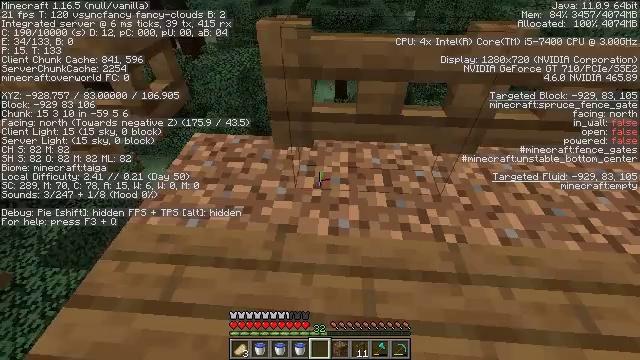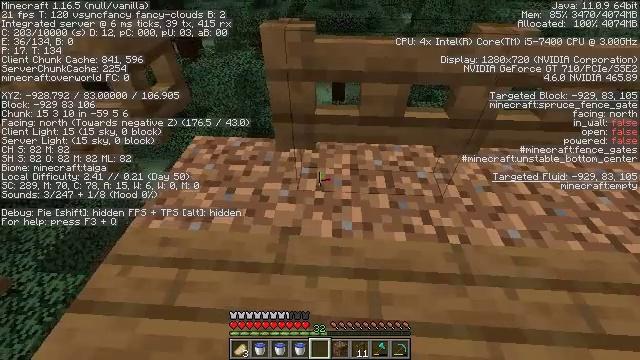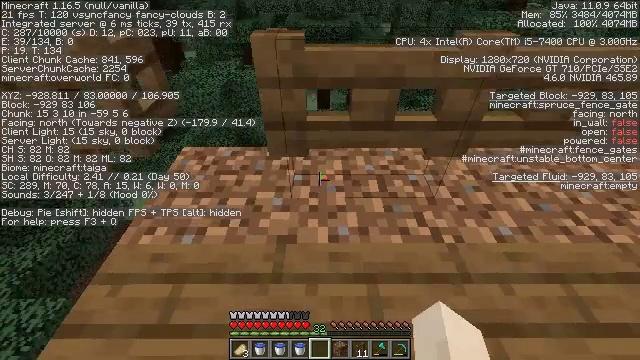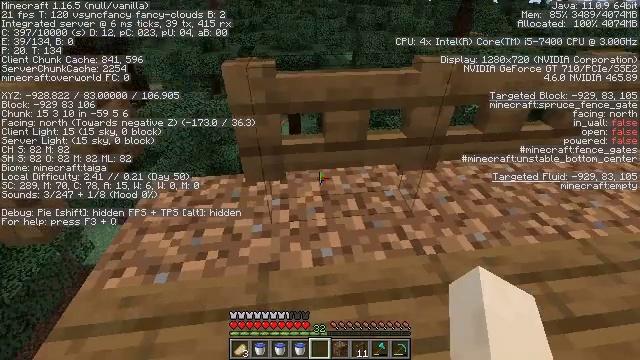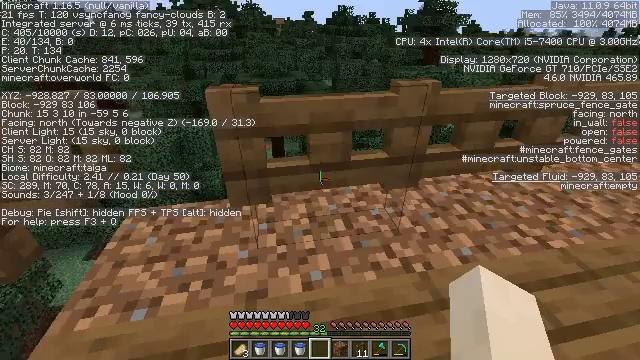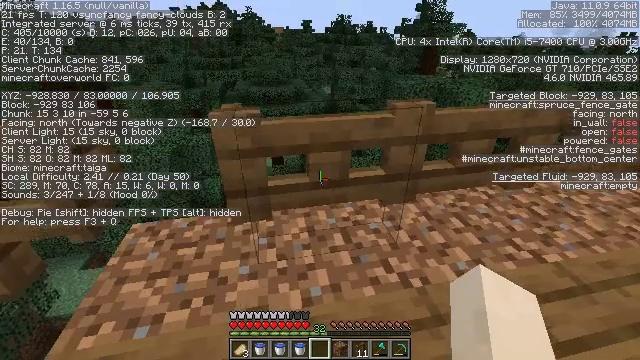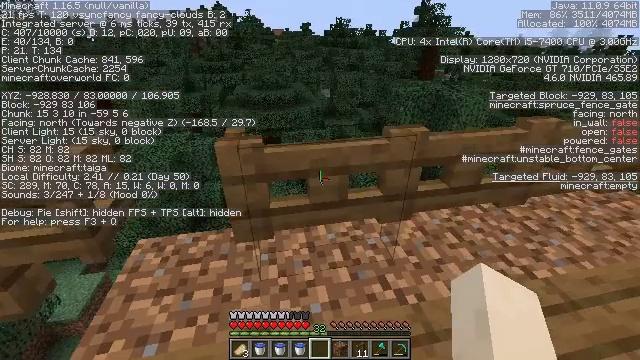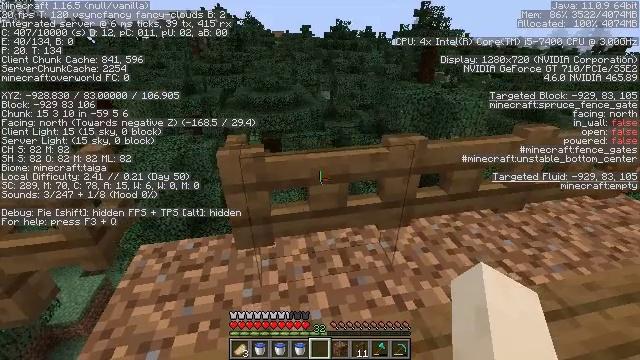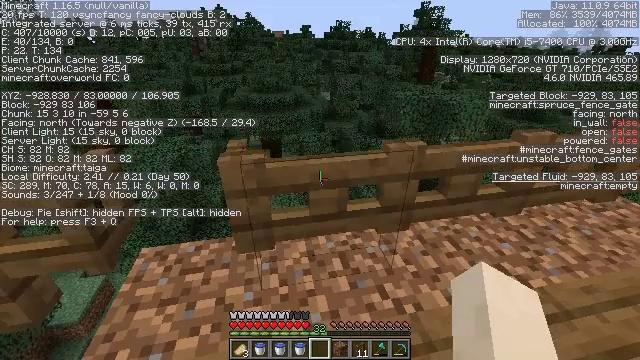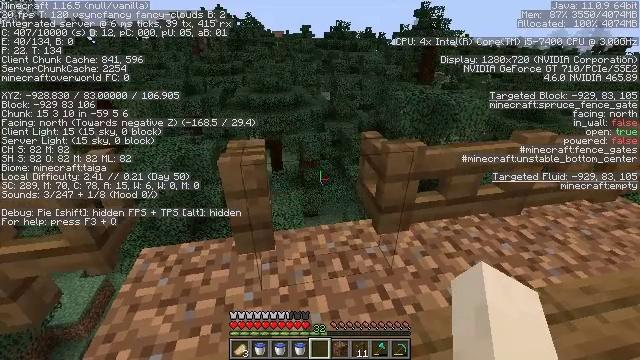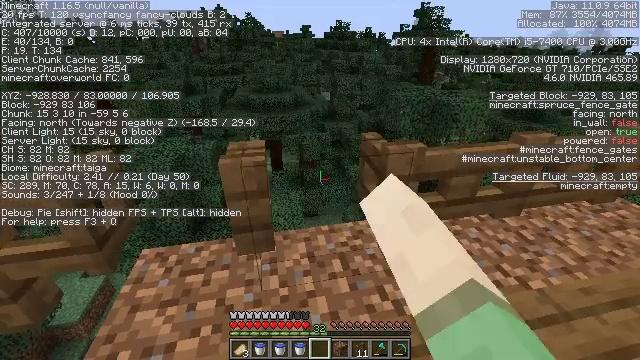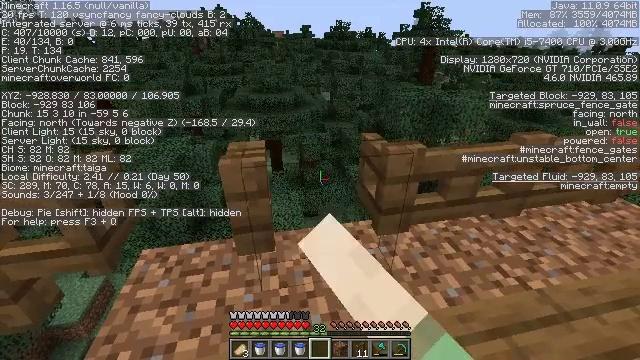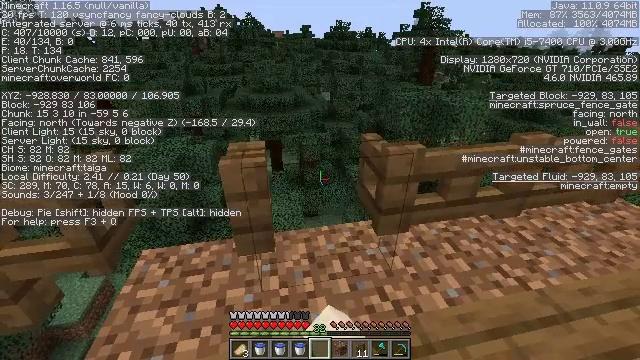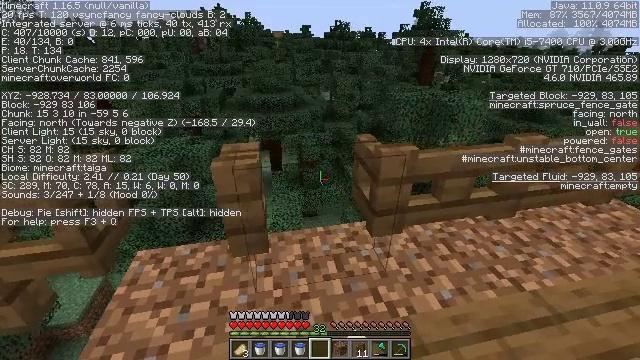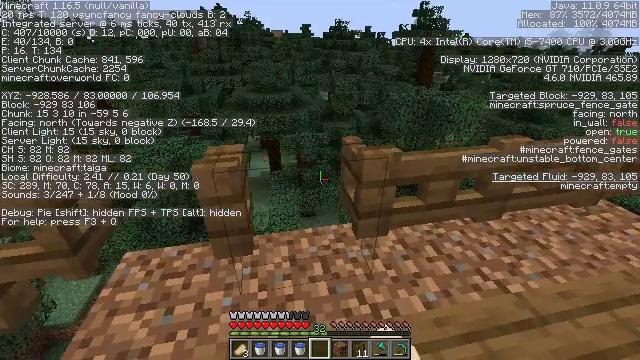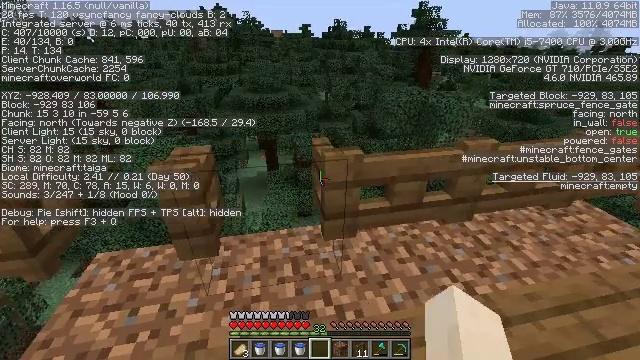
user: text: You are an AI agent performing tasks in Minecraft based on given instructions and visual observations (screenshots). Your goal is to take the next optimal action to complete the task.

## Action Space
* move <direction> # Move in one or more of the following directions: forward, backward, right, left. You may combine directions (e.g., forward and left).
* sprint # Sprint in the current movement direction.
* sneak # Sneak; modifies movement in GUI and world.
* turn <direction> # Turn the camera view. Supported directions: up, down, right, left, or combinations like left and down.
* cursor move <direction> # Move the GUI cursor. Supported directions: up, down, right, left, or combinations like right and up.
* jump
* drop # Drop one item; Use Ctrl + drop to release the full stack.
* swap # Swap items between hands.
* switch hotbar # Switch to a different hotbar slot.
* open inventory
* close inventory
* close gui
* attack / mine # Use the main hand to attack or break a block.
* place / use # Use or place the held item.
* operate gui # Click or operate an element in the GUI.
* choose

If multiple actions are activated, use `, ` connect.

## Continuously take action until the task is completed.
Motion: motion action
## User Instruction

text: Gather spruce fence pieces.
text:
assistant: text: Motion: sneak
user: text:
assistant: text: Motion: sneak, turn right and up
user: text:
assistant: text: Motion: sneak, turn right and up
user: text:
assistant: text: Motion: turn right and up
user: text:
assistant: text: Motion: turn up
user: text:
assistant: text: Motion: no_op
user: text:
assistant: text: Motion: no_op
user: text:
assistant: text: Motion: no_op
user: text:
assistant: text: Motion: use / place
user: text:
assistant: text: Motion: use / place
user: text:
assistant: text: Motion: use / place
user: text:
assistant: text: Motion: no_op
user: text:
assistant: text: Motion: move right
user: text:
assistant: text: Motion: move right
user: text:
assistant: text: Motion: move right
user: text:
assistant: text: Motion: move right
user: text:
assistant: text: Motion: move right, turn left
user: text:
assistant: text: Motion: move right
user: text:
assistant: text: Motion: move right, turn left
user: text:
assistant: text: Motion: move right, turn left
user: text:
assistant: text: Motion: turn left, use / place
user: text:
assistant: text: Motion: use / place
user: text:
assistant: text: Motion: turn left, use / place
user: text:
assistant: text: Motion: no_op
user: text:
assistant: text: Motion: move right
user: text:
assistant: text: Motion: move right
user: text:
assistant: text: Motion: move right
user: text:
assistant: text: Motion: no_op
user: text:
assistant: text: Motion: no_op
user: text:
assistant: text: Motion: no_op